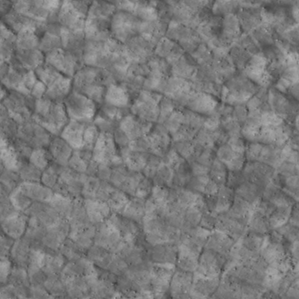
Label: non_frost